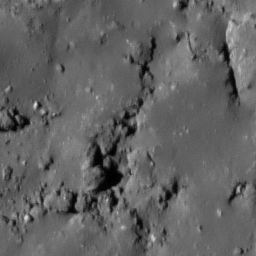
Pit: Tycho 29c
Host crater: Tycho
Host type: impact_melt
Lunar coordinates: latitude -42.848, longitude 348.54